Question: For class with '@Builder' Eclipse auto complete (+) builder methods:
'''
ResponseVO.builder().
'''
It also suggests 'new' which can't work
'''
ResponseVO.builder().new;
'''
Error:
'''
Syntax error on token(s), misplaced construct(s)
'''
Also as creating new instance
'''
new ResponseVO.builder();
'''
Error:
'''
ResponseVO.builder cannot be resolved to a type
'''
Why 'new' is added in suggestion to Builder class?

Checked with Eclipse 4.9.0 version and lower
It's happening without lombok's builder, if extracting generated code using inner class Eclipse suggest 'new' when calling 'MyClass.BuilderExampleBuilder.builder().'
'''
public class MyClass {
public static BuilderExampleBuilder builder() {
return new BuilderExampleBuilder();
}
public static class BuilderExampleBuilder {
BuilderExampleBuilder() { }
}
}
'''
Opened <URL>
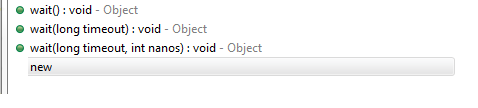
Answer: Proposing 'new' after '.' is fundamentally correct, helping the user to create a qualified instance creation a la 'outerInstance.new InnerClass()' (see <URL>
It seems wrong, however, that Eclipse proposes this syntax even if no applicable inner class exists.